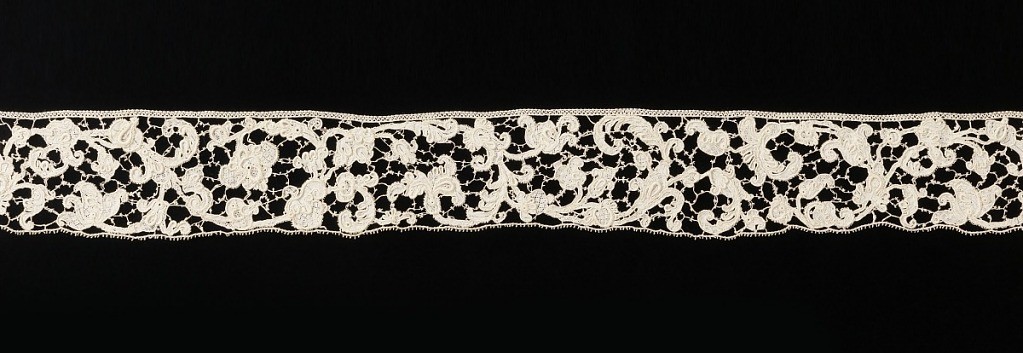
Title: Band
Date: late 17th–early 18th century
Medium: linen Technique: needle lace
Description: Needlepoint lace border with Venetian Point and curving vine and foliage design.